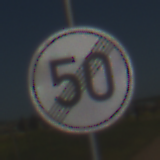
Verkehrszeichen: EndeGeschwindigkeit50
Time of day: MorningAfternoon
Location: Outdoor (RoadRail)
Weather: Clear
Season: NotSpecified
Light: Natural